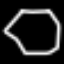
Label: octagon